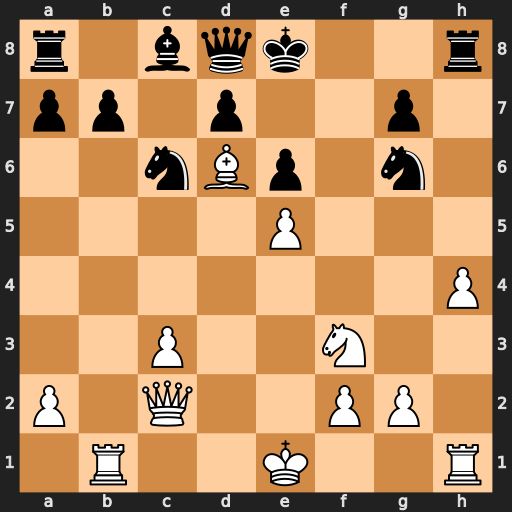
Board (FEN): r1bqk2r/pp1p2p1/2nBp1n1/4P3/7P/2P2N2/P1Q2PP1/1R2K2R
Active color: w
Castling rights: Kkq
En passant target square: -
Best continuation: Qxg6#